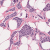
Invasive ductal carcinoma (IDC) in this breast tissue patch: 1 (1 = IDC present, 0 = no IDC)